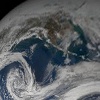
Label: cloud